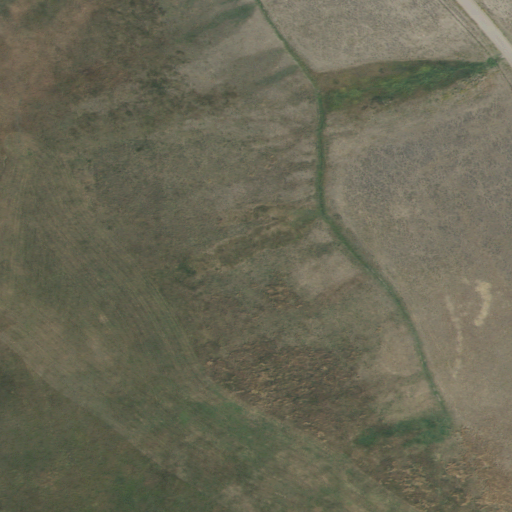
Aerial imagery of valley in Idaho named Spring Hollow containing herbaceous wetlands, shrub, pasture, grassland, and cultivated crops